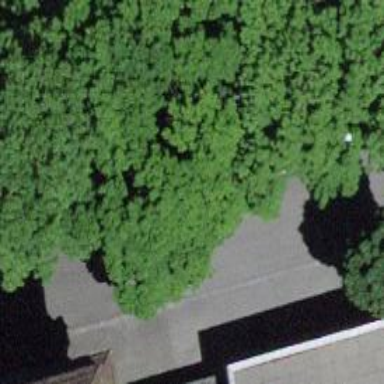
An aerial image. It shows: Beautiful avenue lined with broadleaved trees.